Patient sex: F
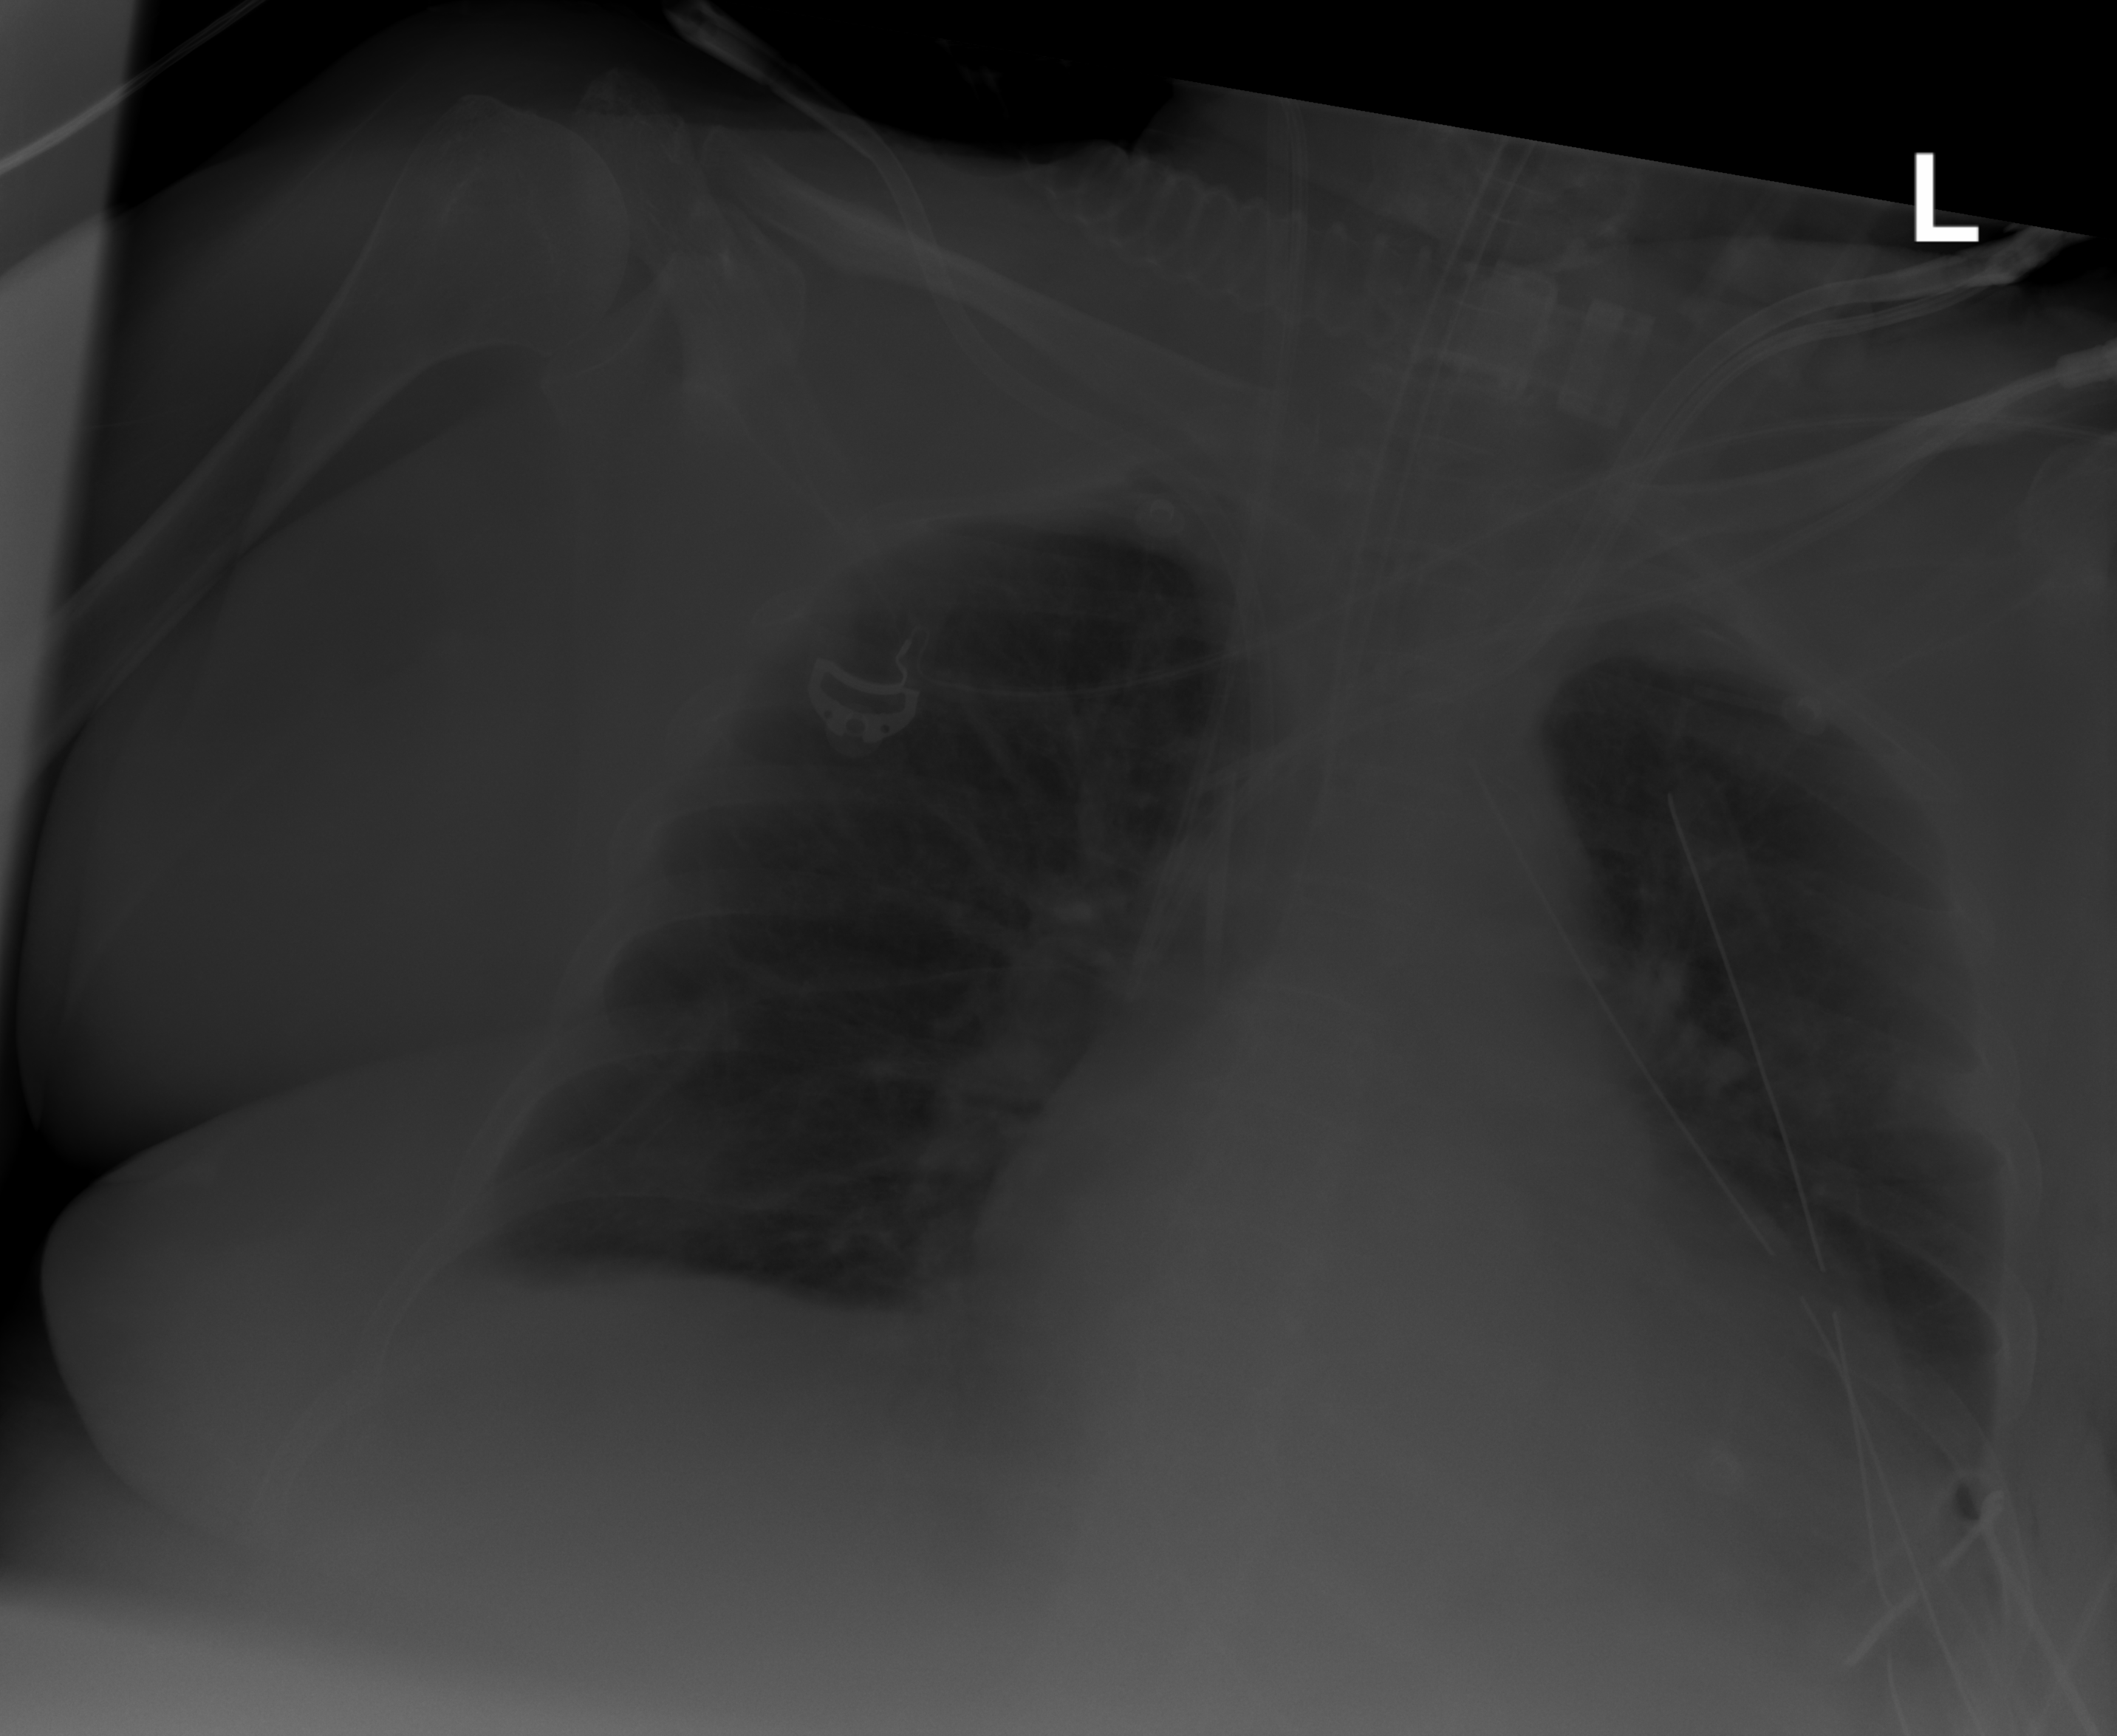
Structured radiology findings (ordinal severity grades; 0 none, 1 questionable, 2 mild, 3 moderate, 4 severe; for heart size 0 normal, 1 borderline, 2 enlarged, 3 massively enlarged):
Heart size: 2
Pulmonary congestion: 0
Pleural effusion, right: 0
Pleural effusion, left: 1
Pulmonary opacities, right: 0
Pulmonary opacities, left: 0
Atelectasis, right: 2
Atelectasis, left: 0